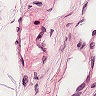
Metastatic tissue present: no